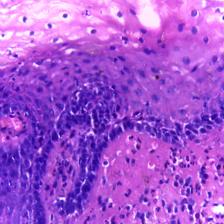
Diagnosis: OSCC